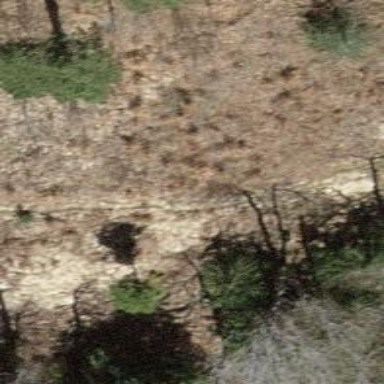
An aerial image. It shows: Path.